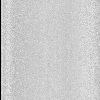
Atmospheric dust classification: dusty